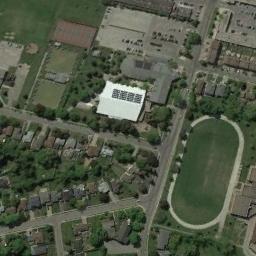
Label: ground_track_field